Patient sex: M
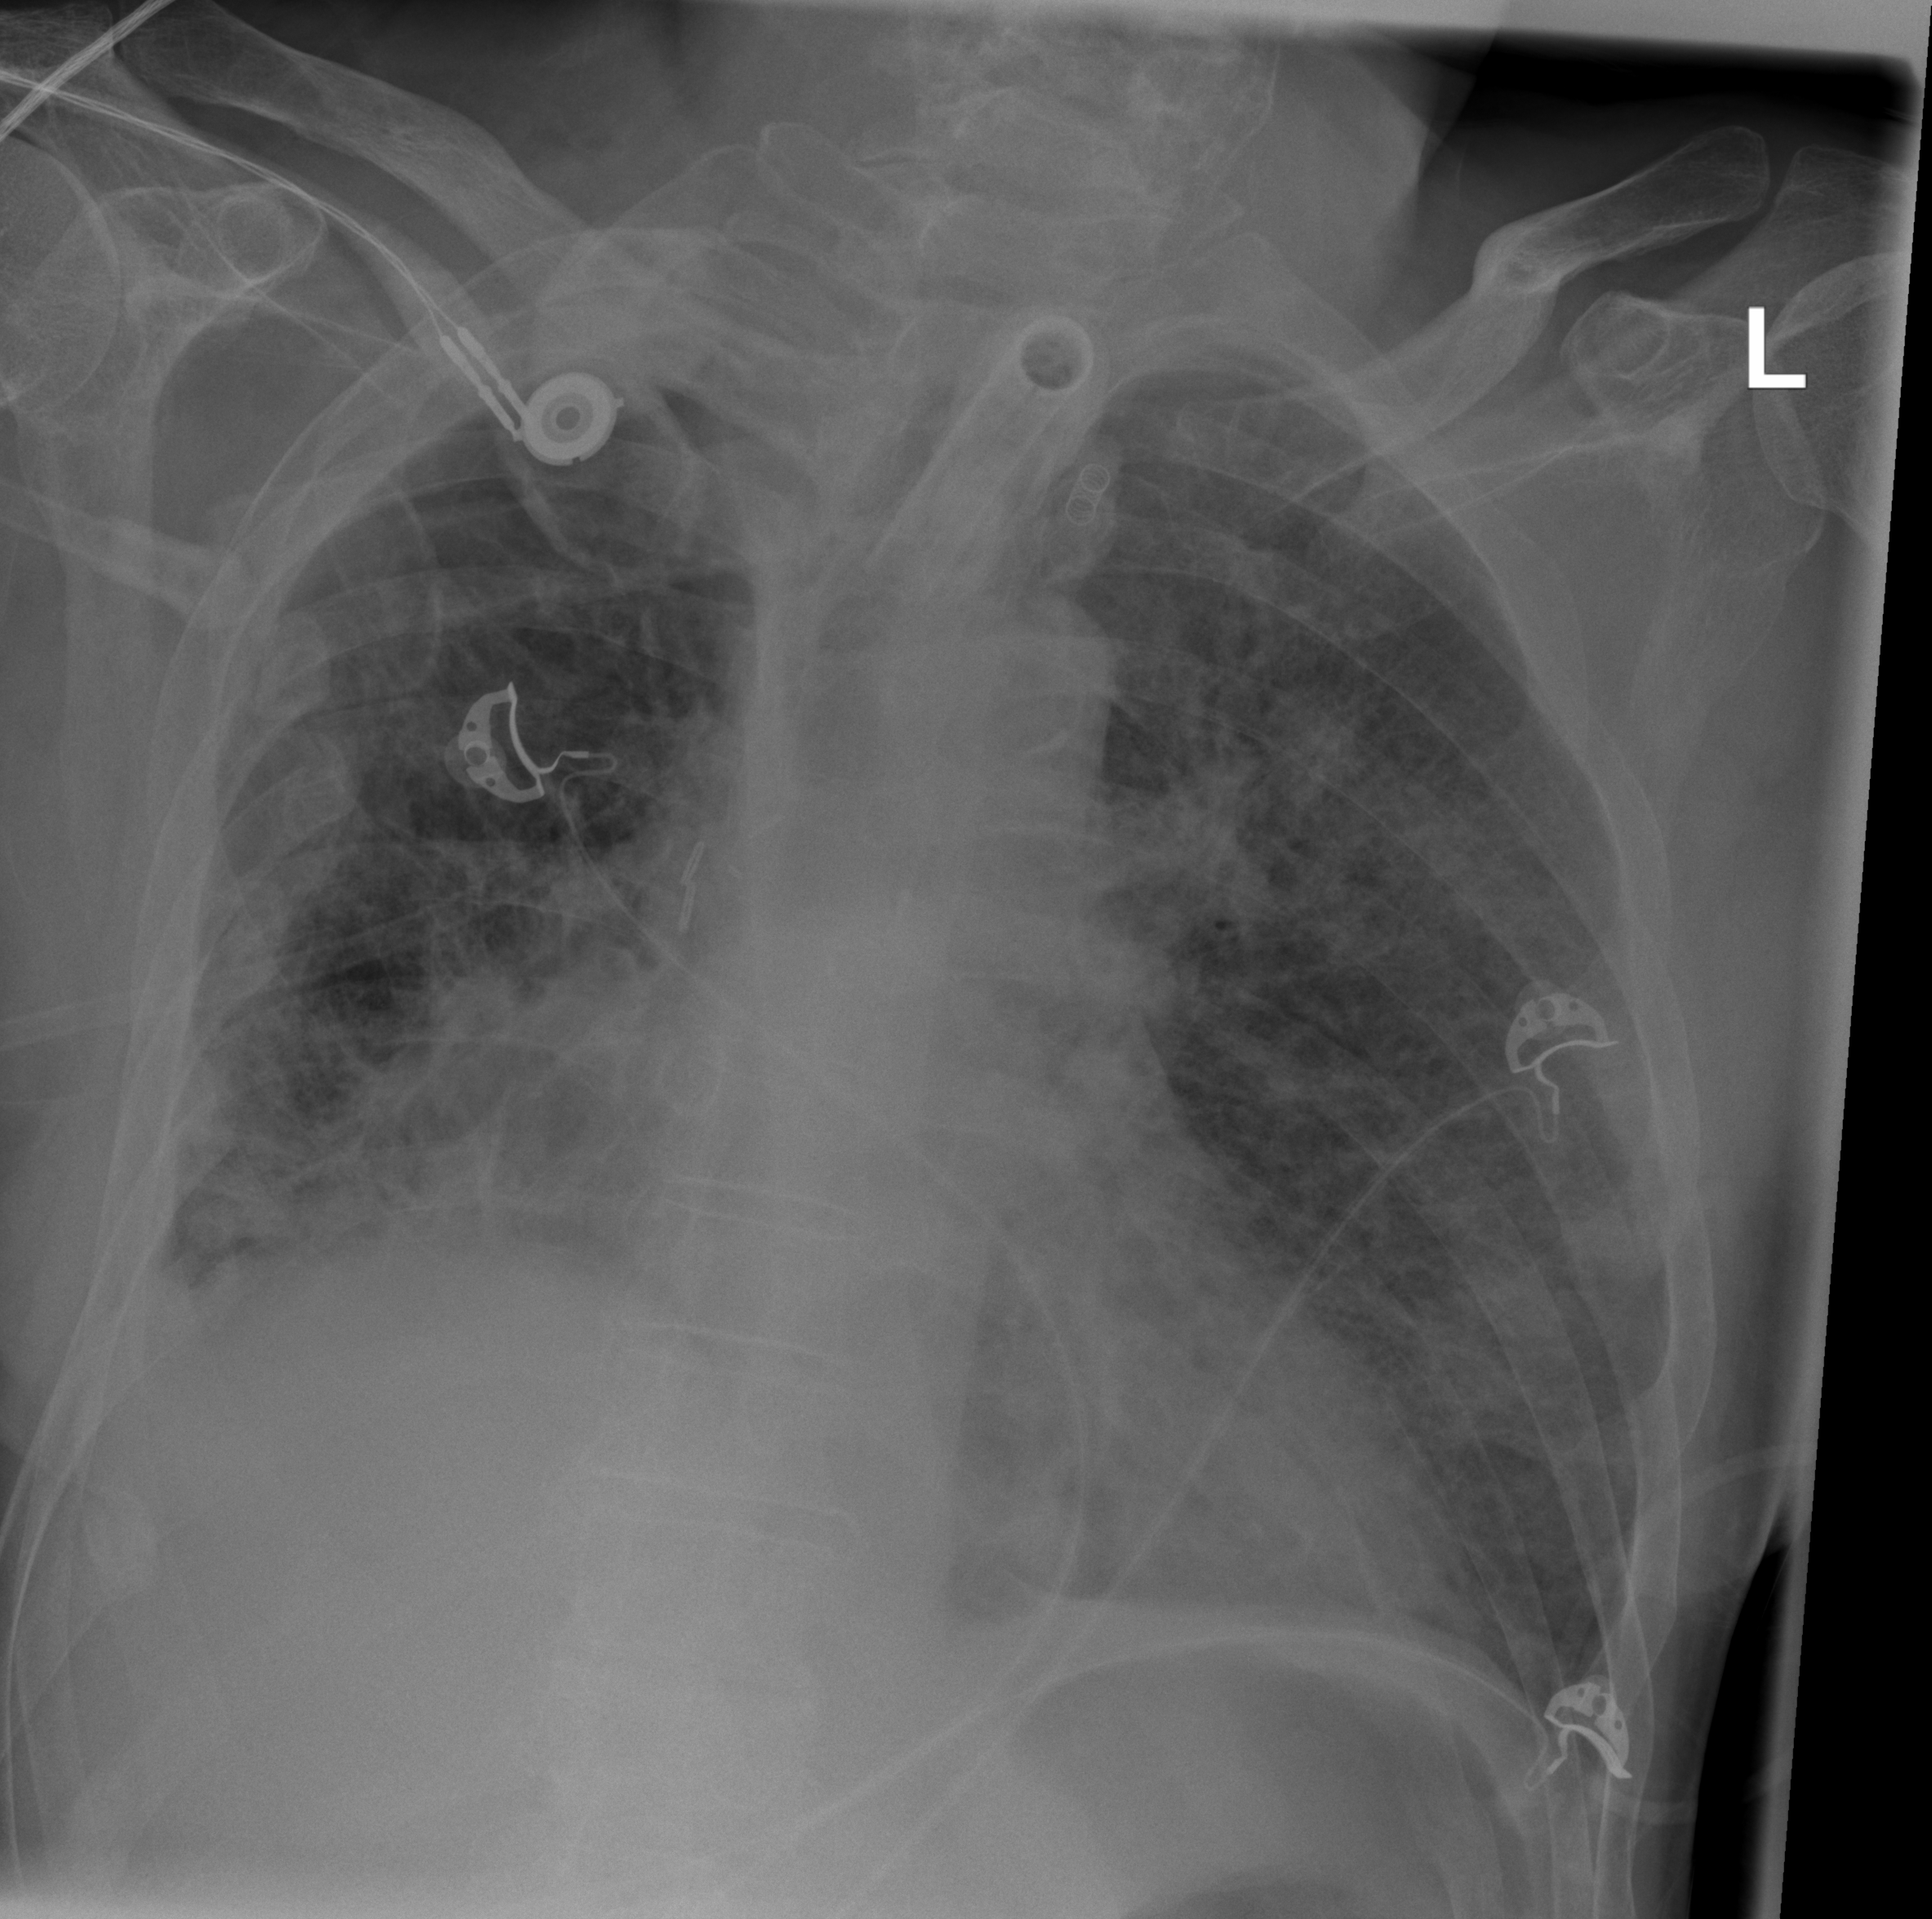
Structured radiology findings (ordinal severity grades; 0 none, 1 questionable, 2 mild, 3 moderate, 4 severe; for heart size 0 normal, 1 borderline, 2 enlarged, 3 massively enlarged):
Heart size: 2
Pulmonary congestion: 0
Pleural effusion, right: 0
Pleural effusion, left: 0
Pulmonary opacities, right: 2
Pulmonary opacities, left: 3
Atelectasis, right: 2
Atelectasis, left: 0